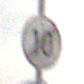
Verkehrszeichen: EndeGeschwindigkeit10
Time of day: MorningAfternoon
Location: Outdoor (Nature)
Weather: Overcast
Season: NotSpecified
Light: Natural